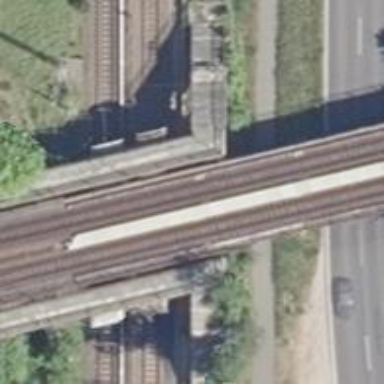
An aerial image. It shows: Railway service station.